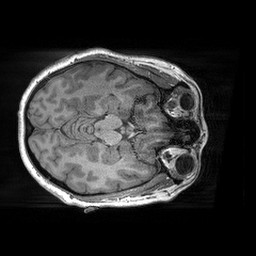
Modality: T1w
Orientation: axial
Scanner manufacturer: siemens
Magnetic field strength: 3 T
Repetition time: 2.3 s
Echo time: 0.00298 s